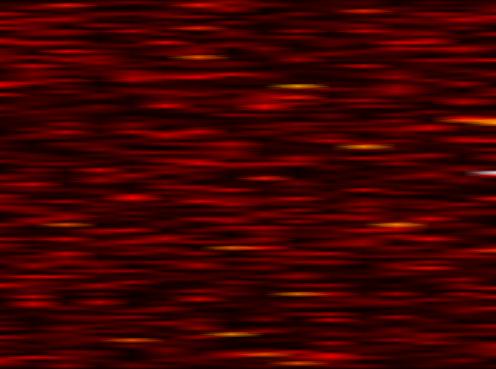
Label: UFMC